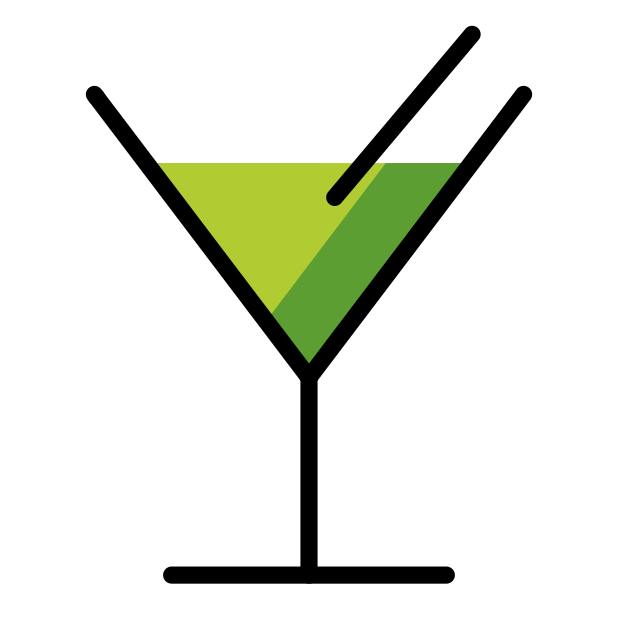
Emoji: 🍸
Name: cocktail glass
Unicode: 0x1f378